Field crop: maize
Growth stage: 1
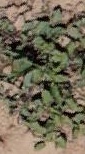
Species: convolvulus